Question: How can I show the marker position in the address at the left column? (shown in the picture with a red circle at the left column)

I've already tried to replace ???????????? with
'''
<div id="address"></div>
'''
but it doesn't work.
Here's my code:
'''
<script>
var infowindow = new google.maps.InfoWindow({});
var geocoder;
var marker;
function initialize()
{
geocoder = new google.maps.Geocoder();
var myLatlng = new google.maps.LatLng(51.429123,6.839681);
var mapOptions =
{
zoom: 16,
center: myLatlng,
scaleControl: true
}
var map = new google.maps.Map(document.getElementById('map-canvas'), mapOptions);
geocoder.geocode({'latLng': myLatlng}, function(results, status)
{
if (status == google.maps.GeocoderStatus.OK)
{
if (results[1])
{
marker = new google.maps.Marker(
{
position: myLatlng,
map: map,
animation: google.maps.Animation.DROP,
draggable:false,
title: results[1].formatted_address
});
infowindow.setContent(results[1].formatted_address);
infowindow.open(map, marker);
}
else{alert('No results found');}
}
else {alert('Geocoder failed due to: ' + status);}
});
}
google.maps.event.addDomListener(window, 'load', initialize);
function codeLatLng(myLatlng)
{
geocoder.geocode({'latLng': myLatlng}, function(results, status)
{
if (status == google.maps.GeocoderStatus.OK)
{
if (results[1])
{
marker.setPosition(myLatlng);
$('#address').text(results[1].formatted_address);
}else {alert('No results found');}
}else {alert('Geocoder failed due to: ' + status);}
});
}
</script>
'''
And here's my HTML body:
'''
<body>
<table width="100%" height="100%" border="1" cellpadding="1" cellspacing="1">
<tr height="15%">
<td colspan="3" align="center">For Header</td>
</tr>
<tr height="5%">
<td width="20%">Hello admin. Log out? Click <a href="dologout.php">here</a></td>
<td width="65%"><a href="home.php">Back to home</a></td>
<td width="15%"><?php echo date ("D, d M Y");?></td>
</tr>
<tr>
<td>
Marker position in address:<br/>
????????? <-- I want to put address information here
</td>
<td colspan="2"><div id="map-canvas"></div></td>
</tr>
<tr height="5%">
<td colspan="3" align="center">Have a nice day :)</td>
</tr>
</table>
<?php mysqli_close($con);?>
</body>
'''
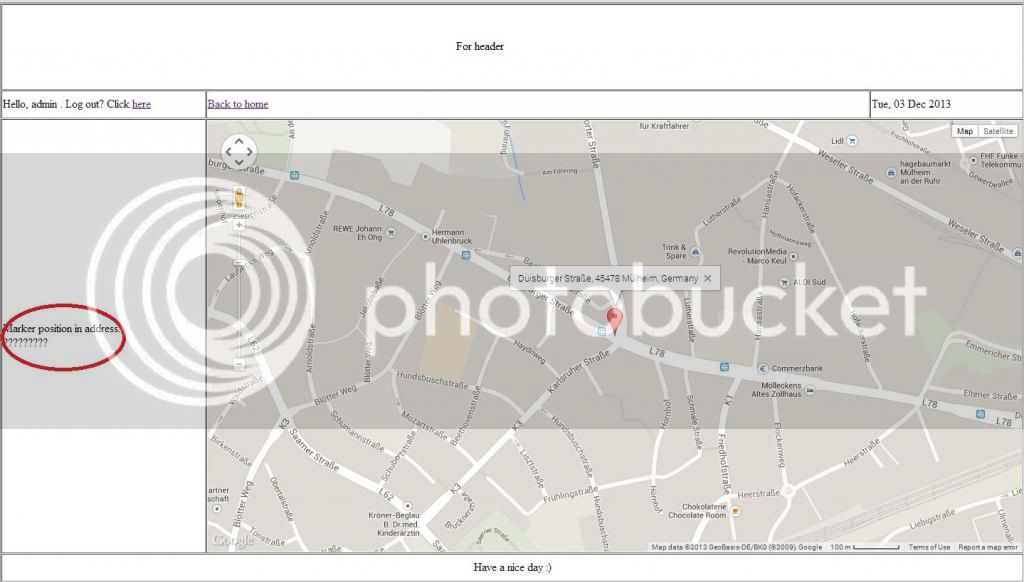
Answer: Change '????????????' by '<div id="address"></div>' like you tried, then add
'''
document.getElementById('address').innerHTML = results[1].formatted_address;
'''
After the
'''
infowindow.setContent(results[1].formatted_address);
'''